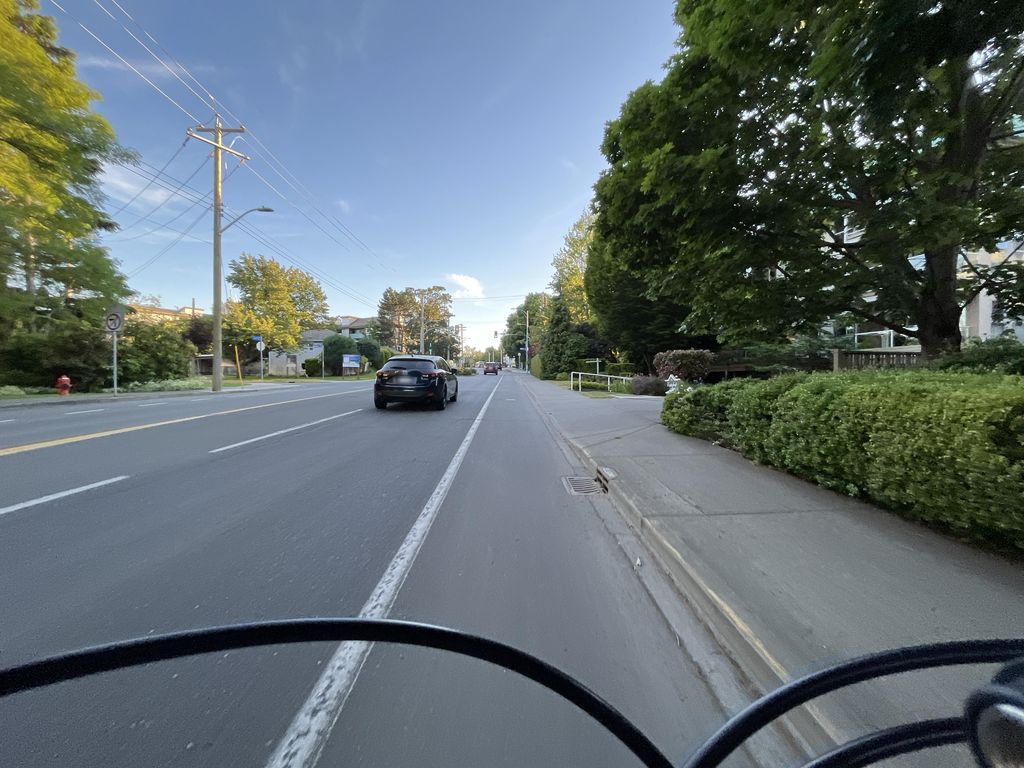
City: victoria